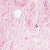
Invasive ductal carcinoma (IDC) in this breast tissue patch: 0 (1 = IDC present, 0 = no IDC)